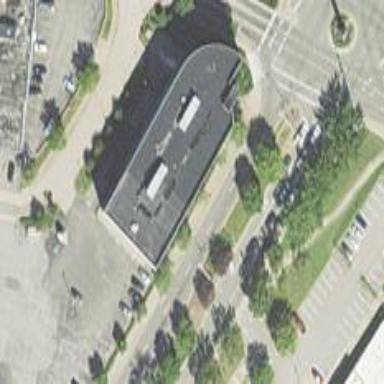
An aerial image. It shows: Commercial building.